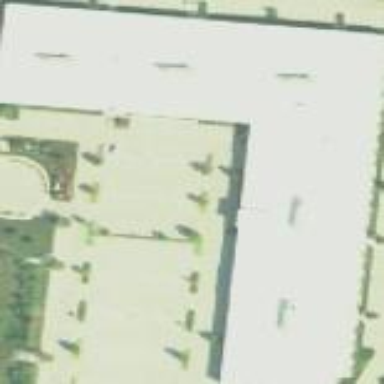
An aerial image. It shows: Commercial building.